Field crop: maize
Growth stage: 2
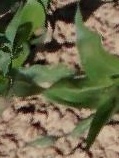
Species: maize